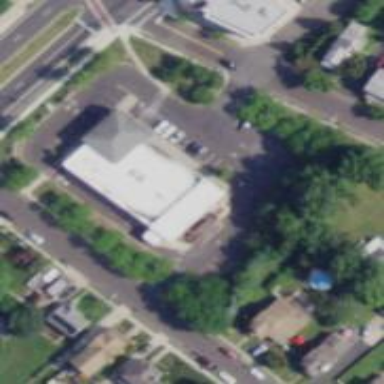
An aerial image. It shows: Building.